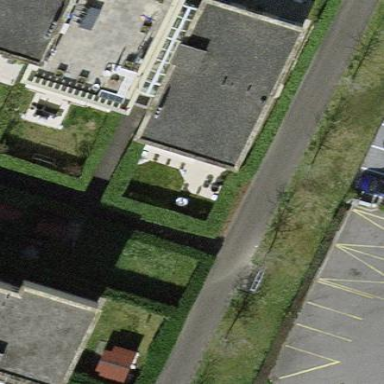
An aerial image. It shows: View of apartment building.